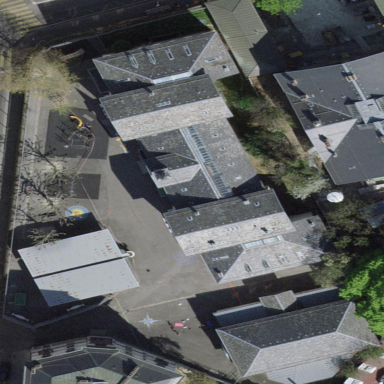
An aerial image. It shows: School.